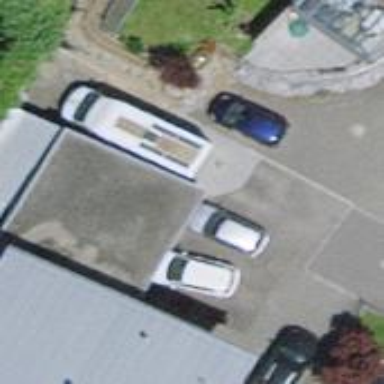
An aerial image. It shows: Group of garages.